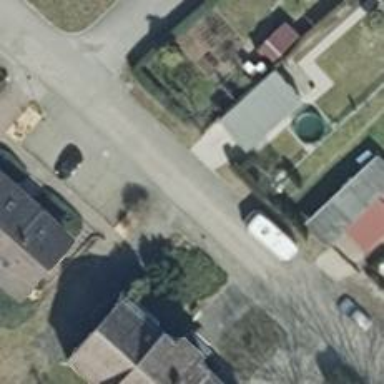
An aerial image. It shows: Smooth asphalt road in residential area.